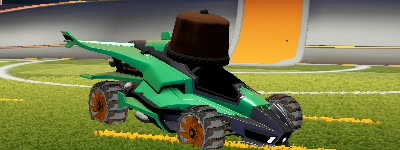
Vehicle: aftershock